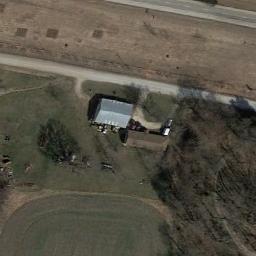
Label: sparse_residential